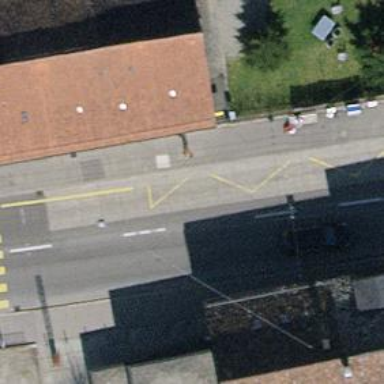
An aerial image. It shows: Platform for public transport on the road.